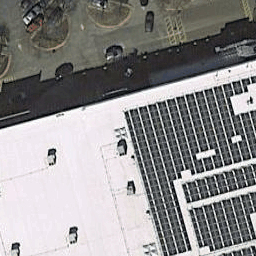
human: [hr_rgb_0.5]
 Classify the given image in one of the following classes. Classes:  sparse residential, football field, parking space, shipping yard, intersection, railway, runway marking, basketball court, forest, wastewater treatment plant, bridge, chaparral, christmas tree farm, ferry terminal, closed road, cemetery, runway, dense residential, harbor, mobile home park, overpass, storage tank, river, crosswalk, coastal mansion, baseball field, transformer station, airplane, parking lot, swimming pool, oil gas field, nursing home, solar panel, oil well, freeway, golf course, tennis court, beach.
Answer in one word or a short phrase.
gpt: solar panel